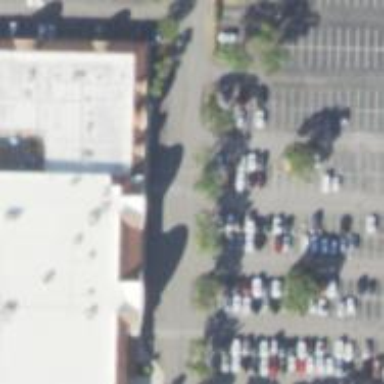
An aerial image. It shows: Parking space is available.